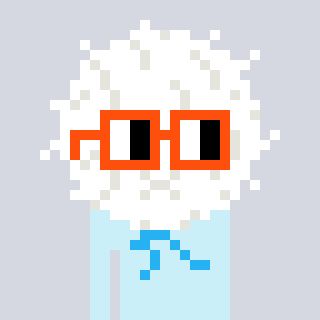
a pixel art character with square orange glasses, a cottonball-shaped head and a cold-colored body on a cool background